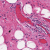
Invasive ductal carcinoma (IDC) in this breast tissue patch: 0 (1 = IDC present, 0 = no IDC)